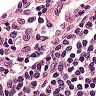
Metastatic tissue present: no